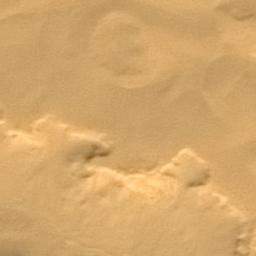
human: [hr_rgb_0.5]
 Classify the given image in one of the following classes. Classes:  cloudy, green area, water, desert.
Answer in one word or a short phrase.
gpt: desert